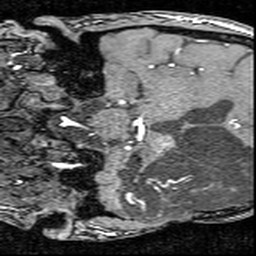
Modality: angio
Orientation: coronal
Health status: ill
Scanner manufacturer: siemens
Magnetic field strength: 3 T
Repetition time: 0.022 s
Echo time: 0.00395 s